Question: I can't seem to find much on the net that is specific to my question.
Here's my situation; I have a Table View Controller with 5 cells that act purely as buttons that correspond to particular web sites, and each button will push to a View Controller with a web view on it, displaying the corresponding website.
Instead of having 5 different view controllers all with their own web view on it, is there some way to programatically determine which table cell was clicked so that I can change the URL in which the Web View references? That way I only need one View Controller and one Web View, and depending on the particular cell that was selected it will display a different website in that Web View. How might I do this? I just feel like it is redundant to have 5 very similar view controllers.
See below for my current code and some screen shots.
'''
NSURL *cpaURL = [NSURL URLWithString:@"http://www.cpagroup.com.au"]; // Define new URL variable
NSURLRequest *myRequest = [NSURLRequest requestWithURL:cpaURL]; // Define new web page request
[cpaWebView loadRequest:myRequest]; // Load request to page
cpaWebView.scalesPageToFit = YES; // Scale page to fit on the screen
'''

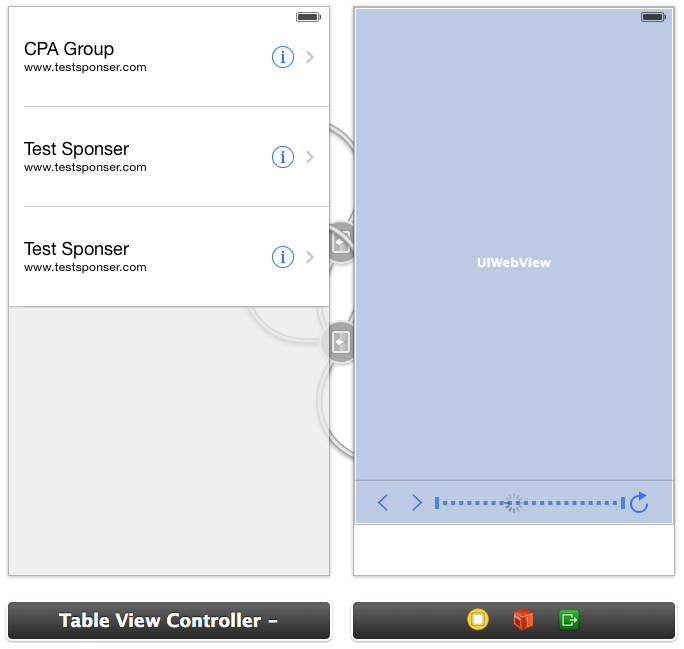
Answer: Just pass the NSURL string into the webSite file (<URL>, In your didSelectRow .
'''
- (void)tableView:(UITableView *)tableView didSelectRowAtIndexPath:(NSIndexPath *)indexPath
{
// initialise your website class file
websiteObj.urlString = // Use the Array OR something which you had reference of cell data
}
'''
And in your website class, use the 'urlString' to load the webView